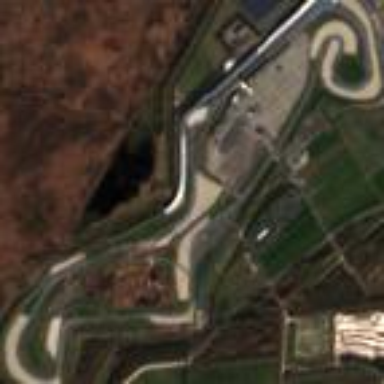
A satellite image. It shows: Asphalt raceway used for motor sports. It is racetrack.